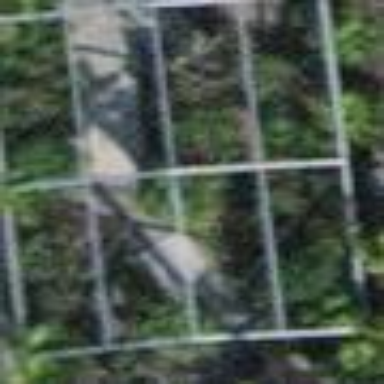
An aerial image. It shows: Greenhouse with gambrel roof shape.